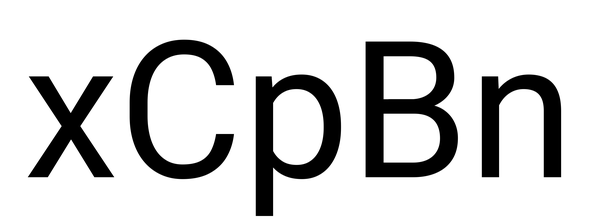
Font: Roboto_Regular